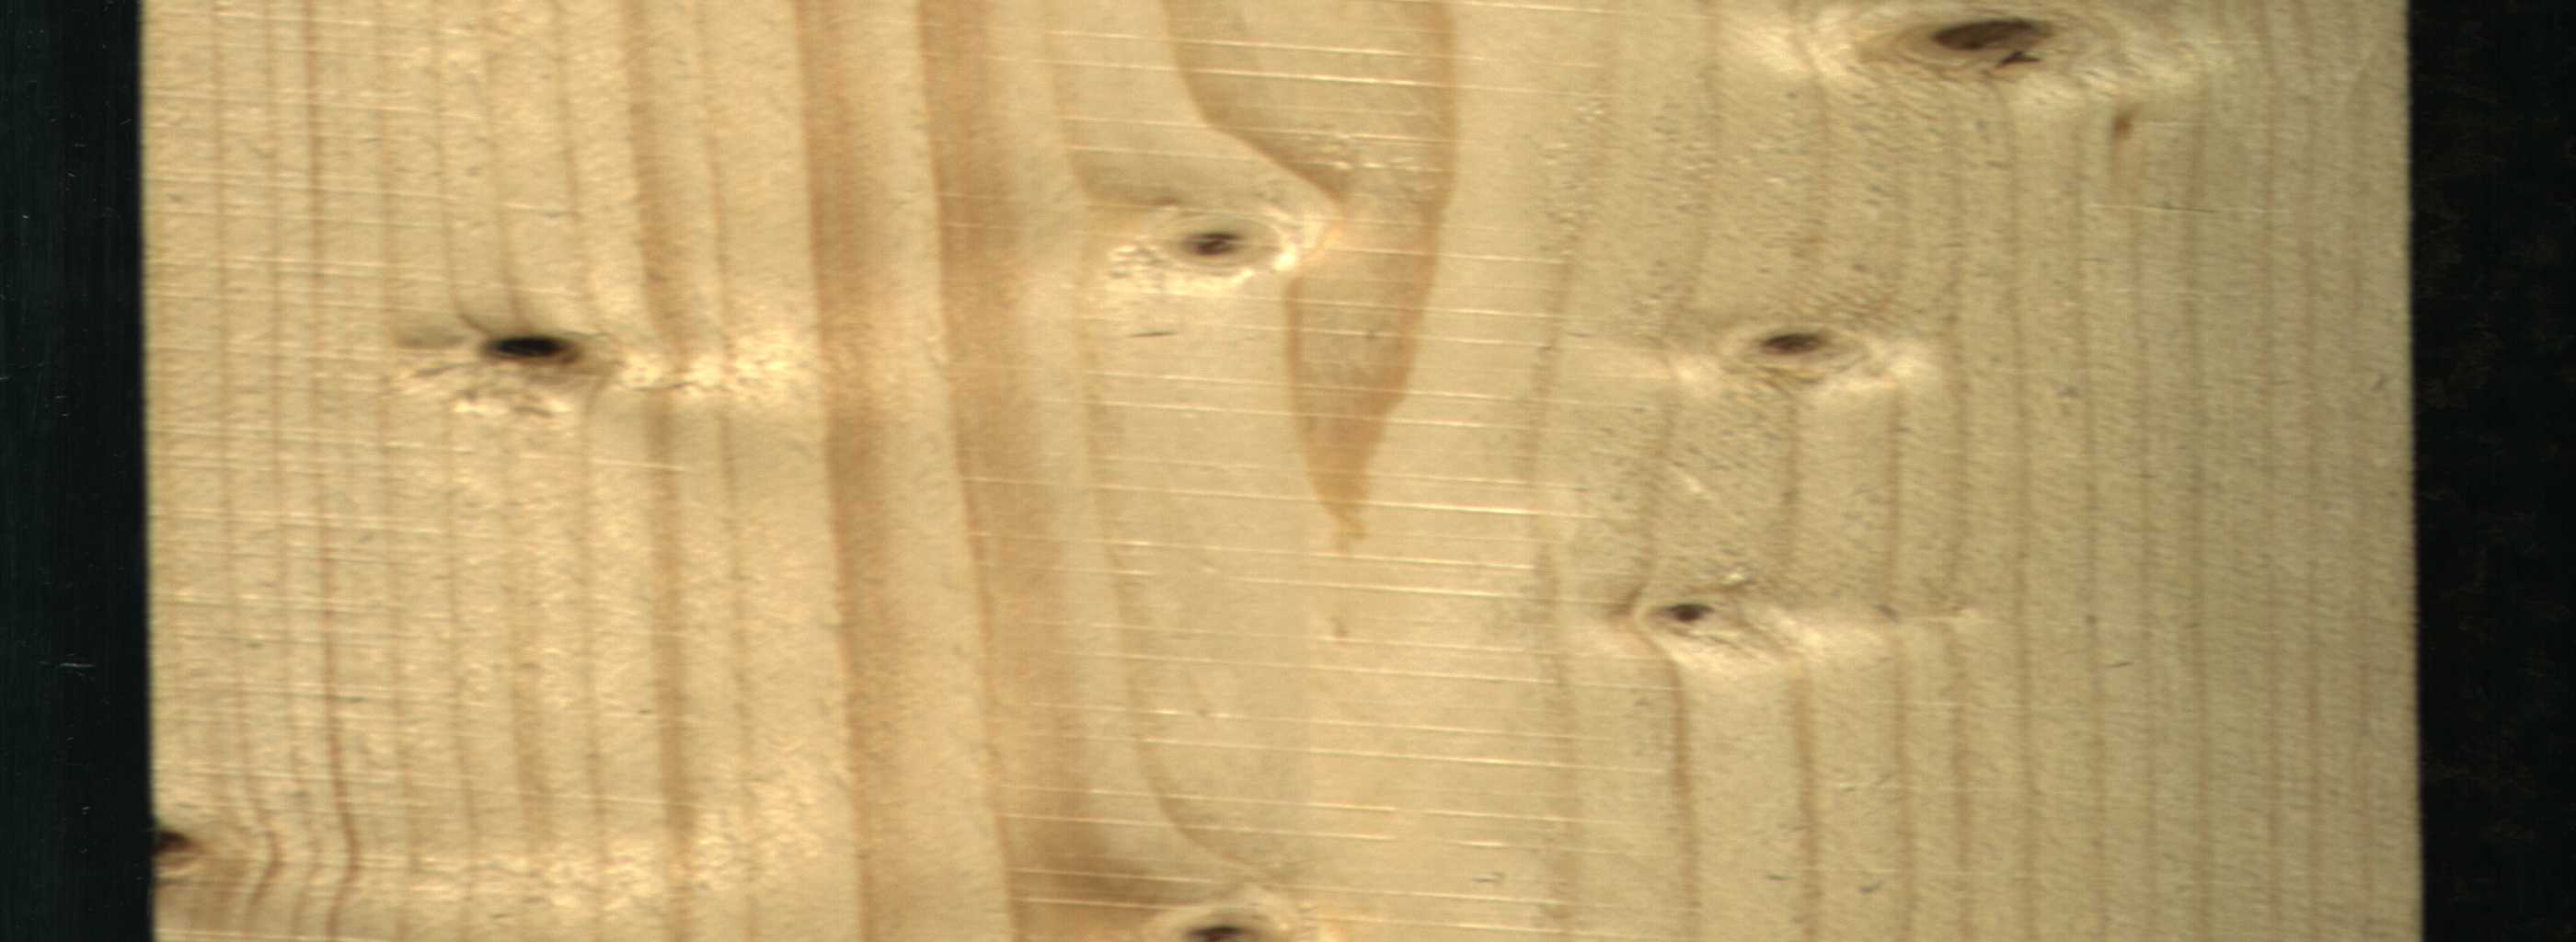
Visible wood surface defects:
Knot_missing
Dead_Knot
Dead_Knot
Dead_Knot
Live_Knot
Live_Knot
Live_Knot
Live_Knot